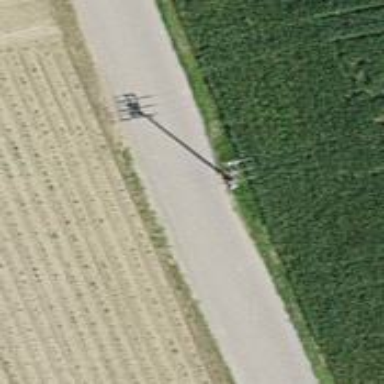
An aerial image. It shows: Well-maintained track road of grade 1.